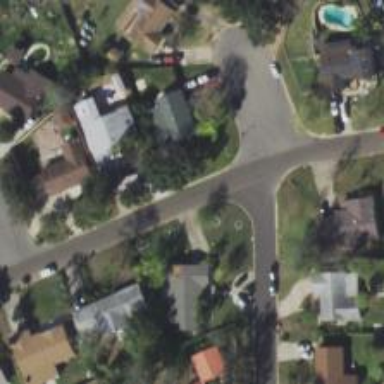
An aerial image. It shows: Residential area with homes lining the residential road.